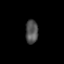
Tissue: prostate
Cell type: Fibroblasts
Senescence score: 0.735
Nuclear area (px): 289
Mean DAPI intensity: 81.131